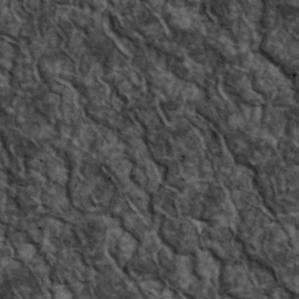
Label: non_frost